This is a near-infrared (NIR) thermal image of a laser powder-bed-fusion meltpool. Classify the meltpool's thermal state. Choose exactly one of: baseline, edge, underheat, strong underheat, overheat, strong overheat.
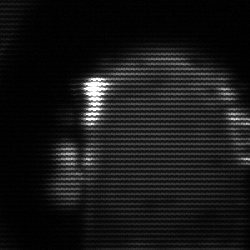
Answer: baseline